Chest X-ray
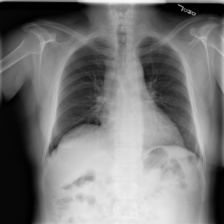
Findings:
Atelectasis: negative
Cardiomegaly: negative
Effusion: negative
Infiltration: negative
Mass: negative
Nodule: negative
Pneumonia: negative
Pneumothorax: negative
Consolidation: negative
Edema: negative
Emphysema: negative
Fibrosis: negative
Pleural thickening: negative
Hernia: negative